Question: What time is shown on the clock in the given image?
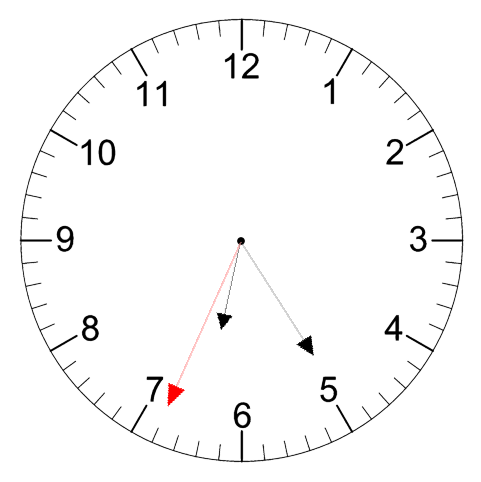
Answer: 06:24:34